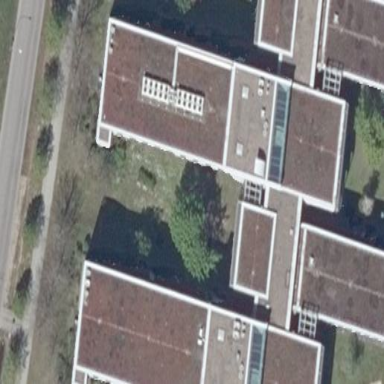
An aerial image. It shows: Part of building.